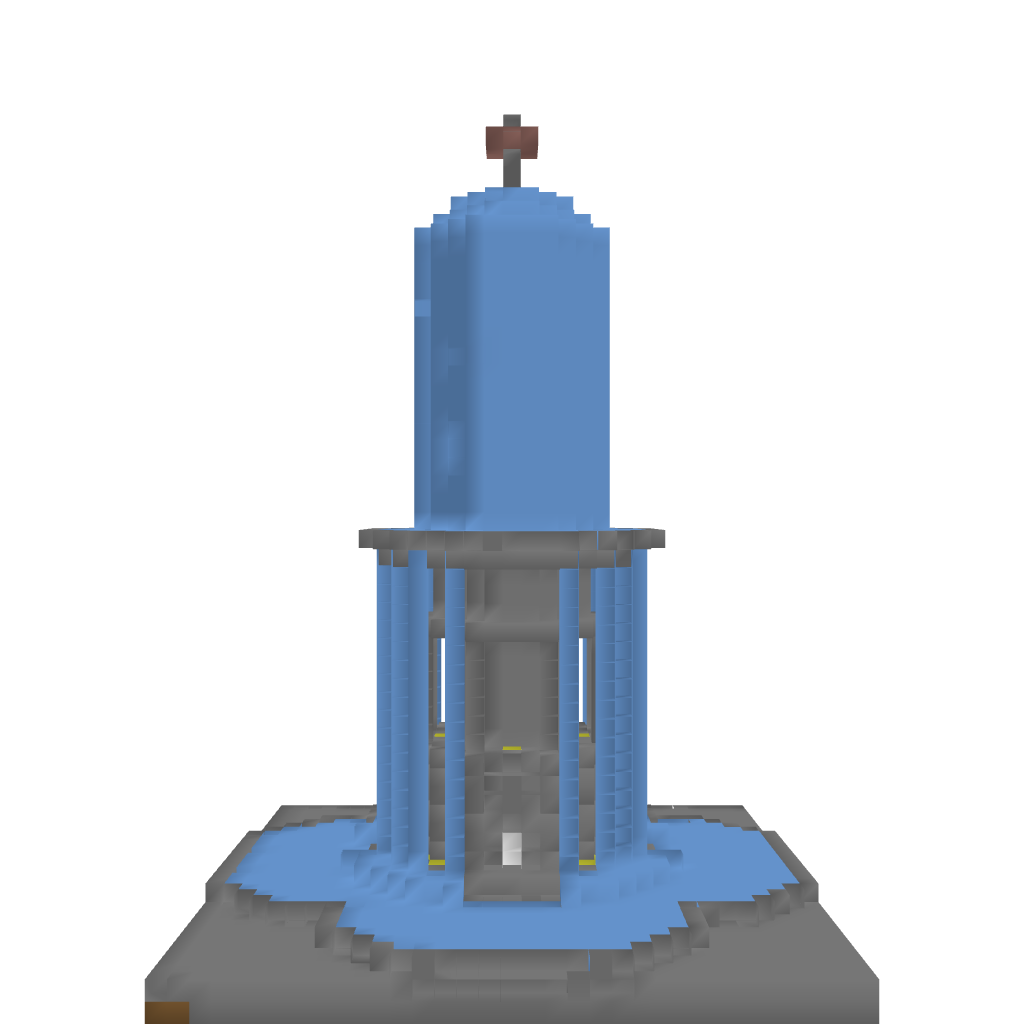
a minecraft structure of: Modern Grand Fountain high quality